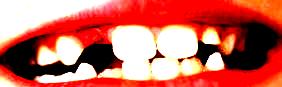
Condition: hypodontia